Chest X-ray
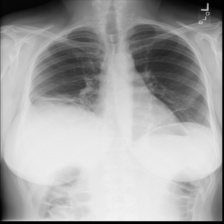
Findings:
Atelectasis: positive
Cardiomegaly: negative
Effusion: negative
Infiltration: negative
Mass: negative
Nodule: negative
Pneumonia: negative
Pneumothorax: negative
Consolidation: negative
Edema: negative
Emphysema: negative
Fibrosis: negative
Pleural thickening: negative
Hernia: negative